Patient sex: M
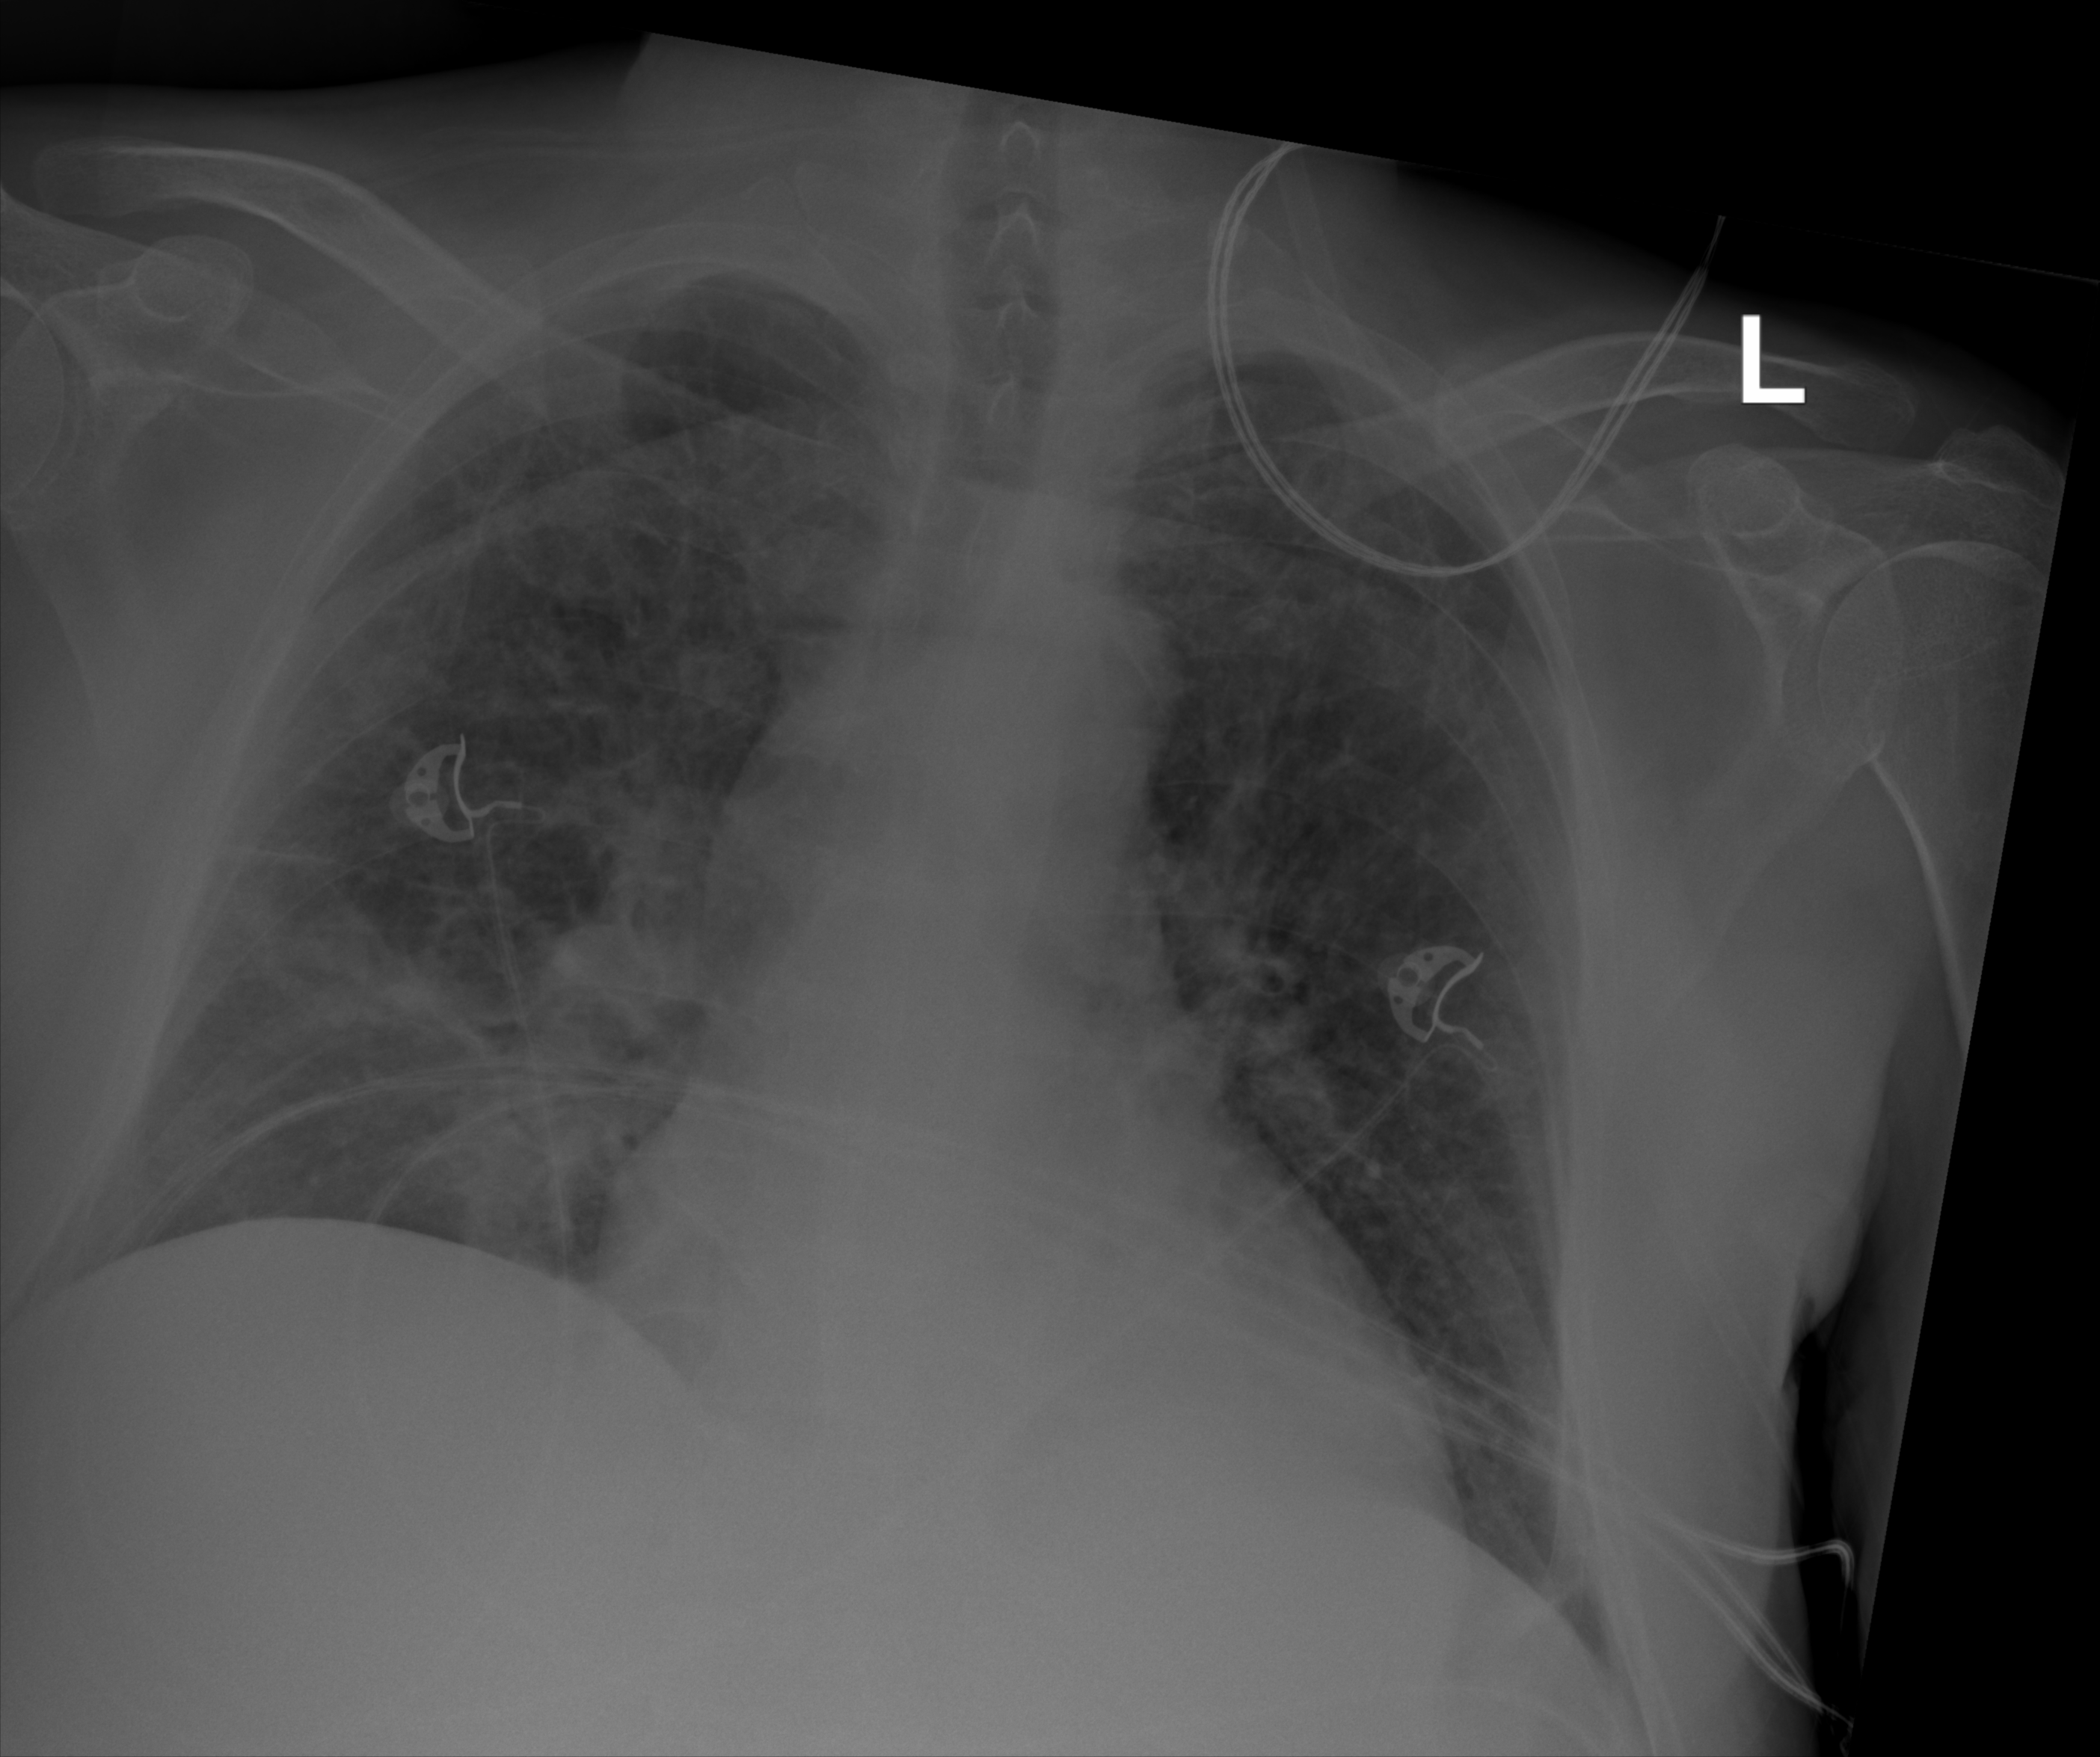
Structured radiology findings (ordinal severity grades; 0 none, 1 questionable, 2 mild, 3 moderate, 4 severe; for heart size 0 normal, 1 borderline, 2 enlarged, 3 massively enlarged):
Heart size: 2
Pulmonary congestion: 2
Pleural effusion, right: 0
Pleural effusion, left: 2
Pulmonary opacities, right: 2
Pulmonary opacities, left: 0
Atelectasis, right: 2
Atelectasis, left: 2